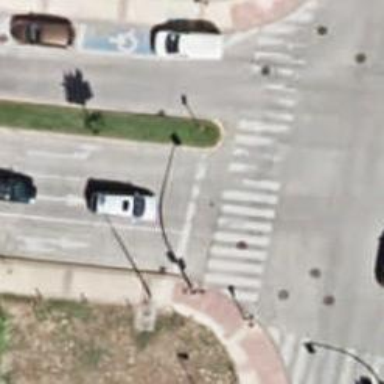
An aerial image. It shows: Traffic signals at road crossing.